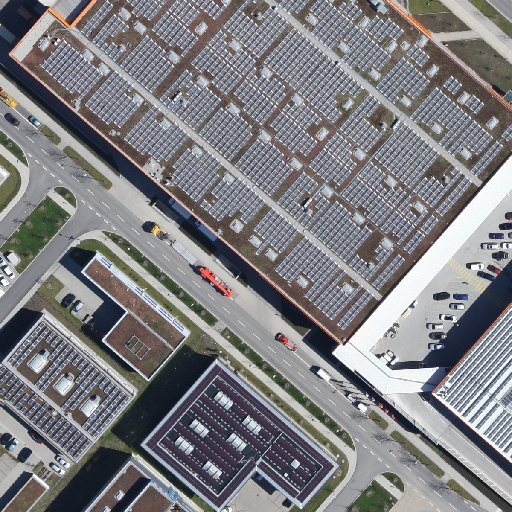
Referring expression: vehicle